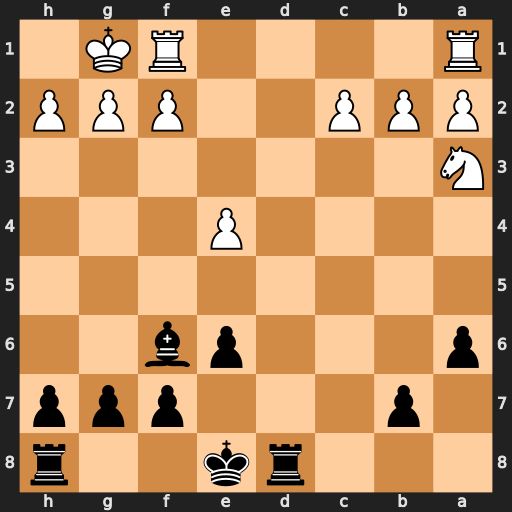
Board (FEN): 3rk2r/1p3ppp/p3pb2/8/4P3/N7/PPP2PPP/R4RK1
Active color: b
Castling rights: k
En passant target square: -
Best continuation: Bxb2 Rab1 Bxa3